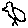
Label: bird